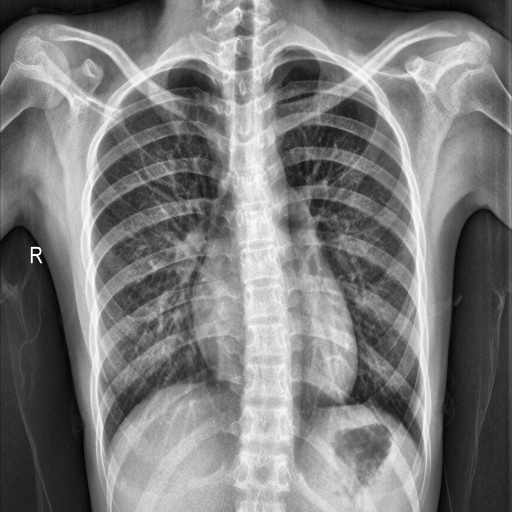
Finding: NORMAL